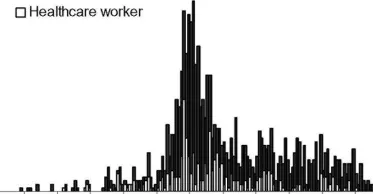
Epidemic curve of cases of severe acute respiratory syndrome by date of onset, November 1, 2002-April 30, 2003, in Guangdong Province, China, showing cases in the community and in healthcare workers.
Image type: chart (chart)